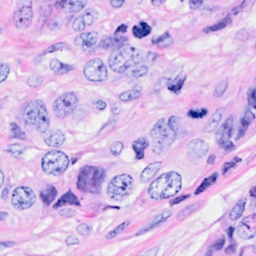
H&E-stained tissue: Breast